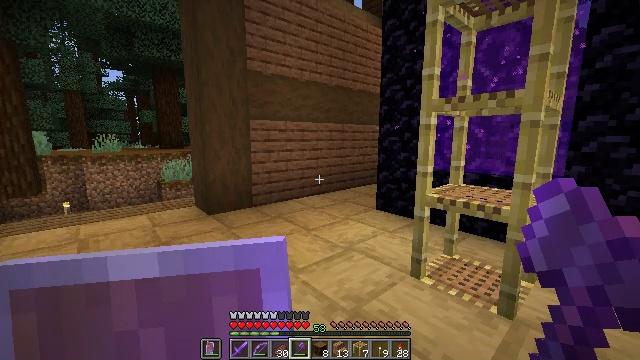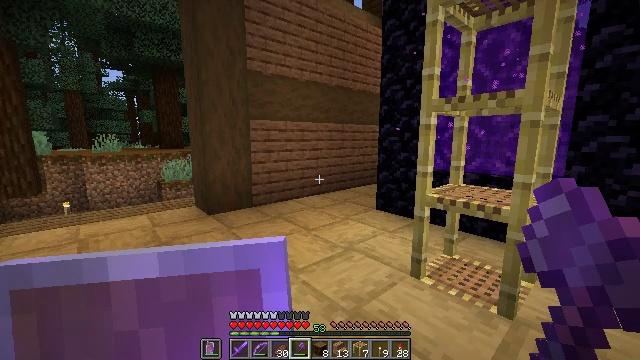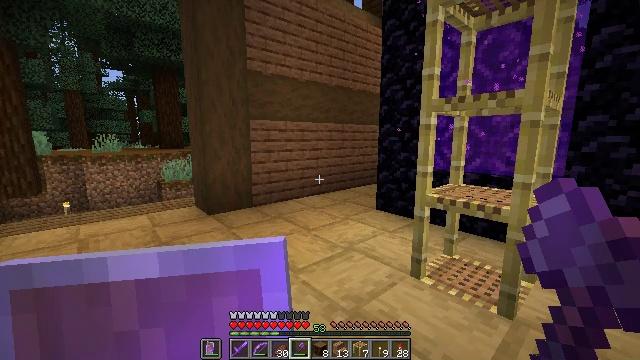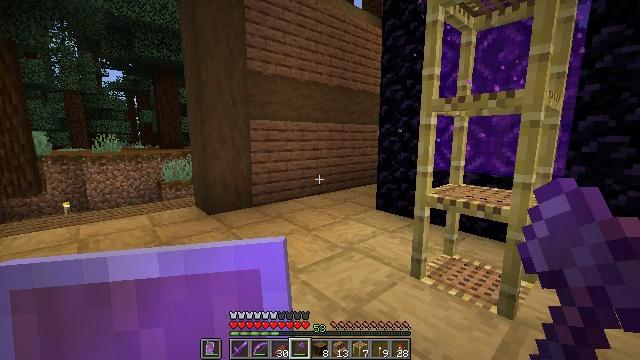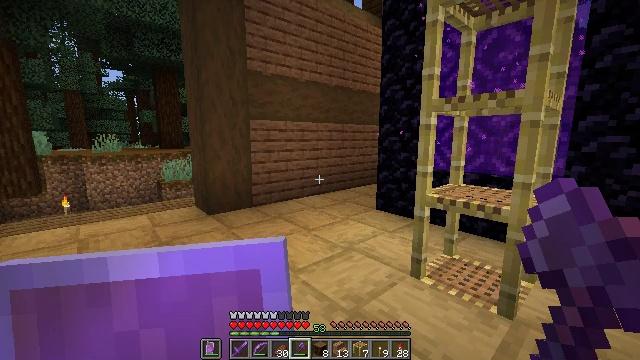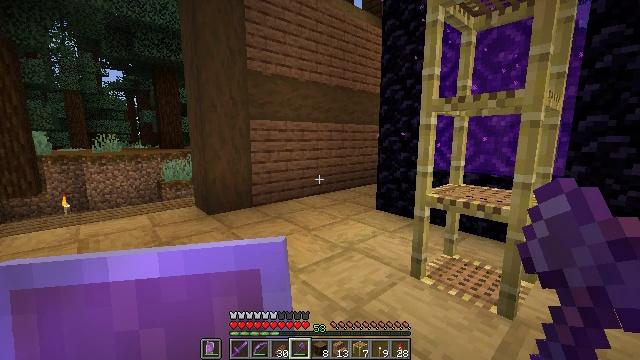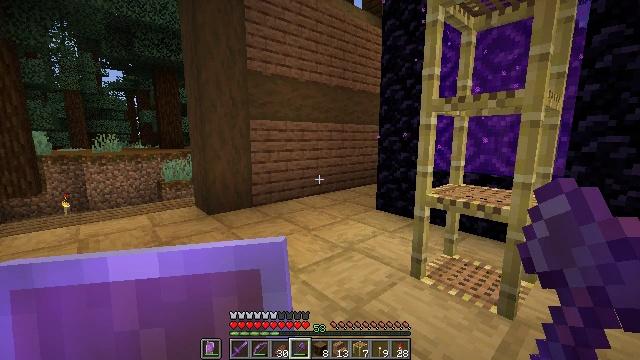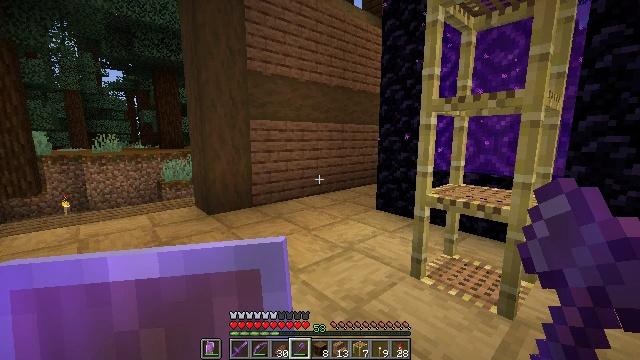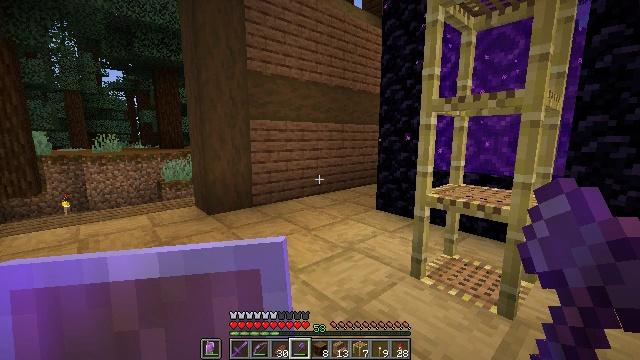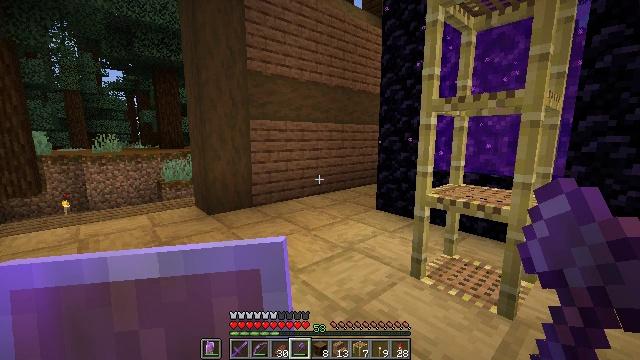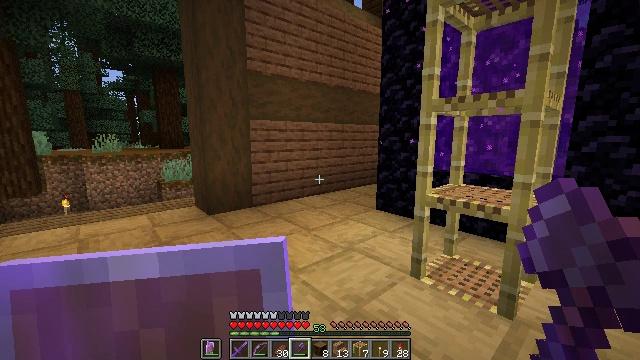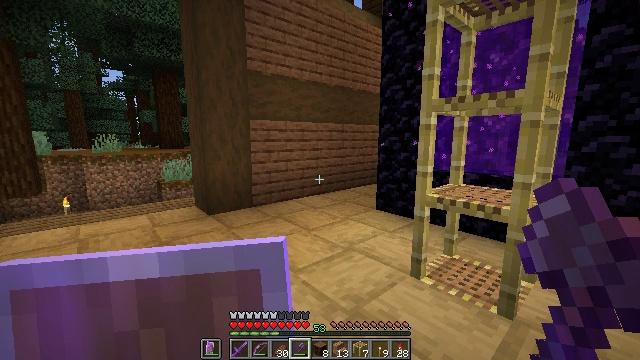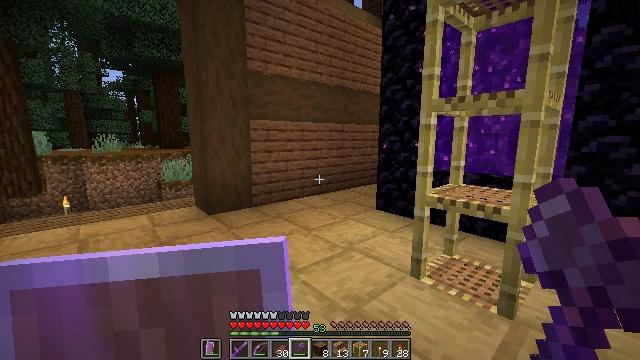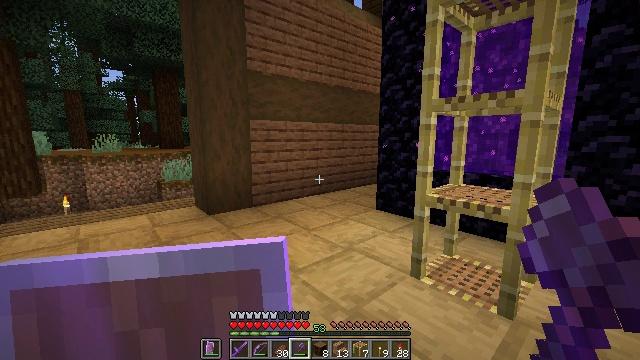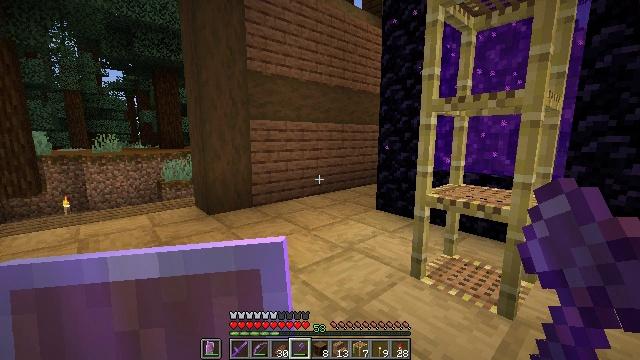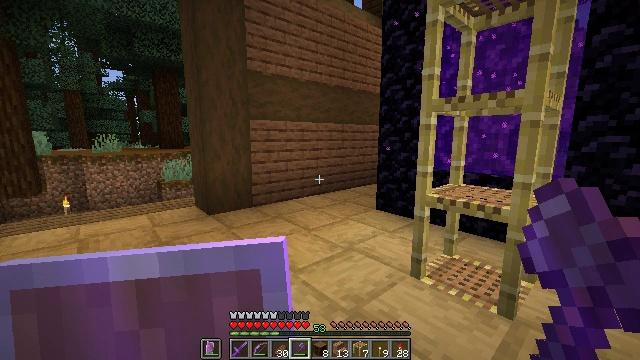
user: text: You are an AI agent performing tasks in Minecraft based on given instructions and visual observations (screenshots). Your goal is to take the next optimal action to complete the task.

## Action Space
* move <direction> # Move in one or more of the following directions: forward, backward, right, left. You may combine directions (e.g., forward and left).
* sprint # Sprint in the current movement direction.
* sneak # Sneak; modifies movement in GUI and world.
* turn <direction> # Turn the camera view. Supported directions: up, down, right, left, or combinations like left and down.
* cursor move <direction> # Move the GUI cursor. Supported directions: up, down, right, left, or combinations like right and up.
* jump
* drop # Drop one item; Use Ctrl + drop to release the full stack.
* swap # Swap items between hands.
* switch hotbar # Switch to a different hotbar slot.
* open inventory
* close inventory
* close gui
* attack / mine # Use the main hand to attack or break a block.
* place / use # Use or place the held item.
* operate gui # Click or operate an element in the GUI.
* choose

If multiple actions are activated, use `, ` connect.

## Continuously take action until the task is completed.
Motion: motion action
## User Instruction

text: Regularly mine jungle stairs for reusing.
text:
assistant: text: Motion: no_op
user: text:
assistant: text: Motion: no_op
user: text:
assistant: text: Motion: no_op
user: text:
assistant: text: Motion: no_op
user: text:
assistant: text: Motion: no_op
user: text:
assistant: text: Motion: no_op
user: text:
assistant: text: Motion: no_op
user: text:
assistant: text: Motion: no_op
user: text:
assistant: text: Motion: no_op
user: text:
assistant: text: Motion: no_op
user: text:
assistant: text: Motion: no_op
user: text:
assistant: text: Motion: no_op
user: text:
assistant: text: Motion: no_op
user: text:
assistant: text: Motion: no_op
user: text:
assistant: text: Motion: no_op
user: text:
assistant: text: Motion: no_op
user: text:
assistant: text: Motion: no_op
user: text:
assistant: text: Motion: no_op
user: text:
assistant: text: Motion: no_op
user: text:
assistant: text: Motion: no_op
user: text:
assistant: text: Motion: no_op
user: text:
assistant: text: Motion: no_op
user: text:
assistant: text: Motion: no_op
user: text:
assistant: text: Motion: no_op
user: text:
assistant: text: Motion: no_op
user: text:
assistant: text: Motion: no_op
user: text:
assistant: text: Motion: no_op
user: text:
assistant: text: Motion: no_op
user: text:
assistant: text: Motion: no_op
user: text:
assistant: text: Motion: no_op